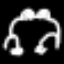
Label: frog